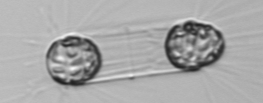
Label: Corethron_hystrix